Field crop: maize
Growth stage: 2
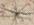
Species: salsola